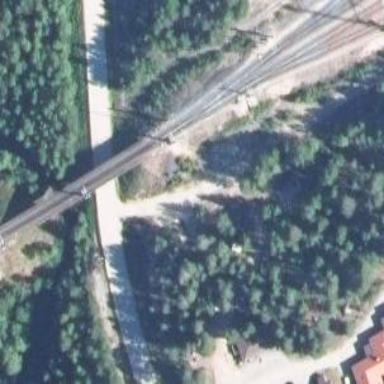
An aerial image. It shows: Bridge with electrified continuous railway track and contact line.